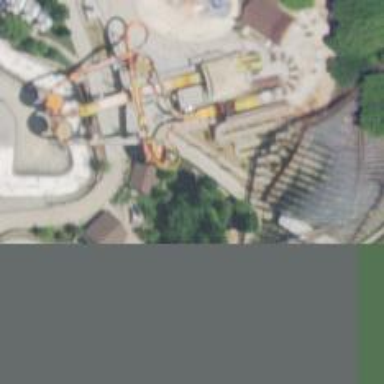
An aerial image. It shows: Water slide attraction.